Field crop: maize
Growth stage: 2
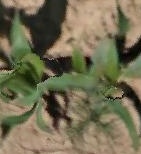
Species: maize